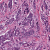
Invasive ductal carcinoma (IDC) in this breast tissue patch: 1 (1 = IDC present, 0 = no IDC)